Question: This is probably a dumb post but I've Googled it for about an hour now and can't find anything about it anywhere... I'd like to know how I can have a little movie "square" similar to the ones presented in Safari to play Quicktime Movies or YouTube movies.

I'm talking about that :). Is that an Apple private API or can we use the API?
Thanks!
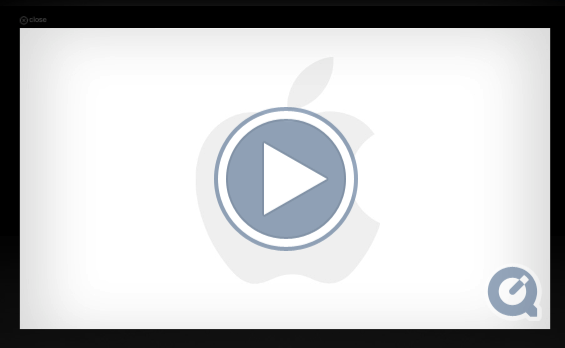
Answer: This might be considered a bit involved, but perfectly creates the scenario you are describing:
-Create a UIWebview in the size you desire on screen.
-Disable zooming and scrolling.
-Load custom HTML presenting an embedded video referencing your project bundle (or wherever your video is).
The UIWebview will automatically interpret the embedded video as the "movie square" and will provide exactly the same functionality as anyone would expect.
Please let me know if you understood what I described.